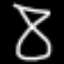
Label: hourglass